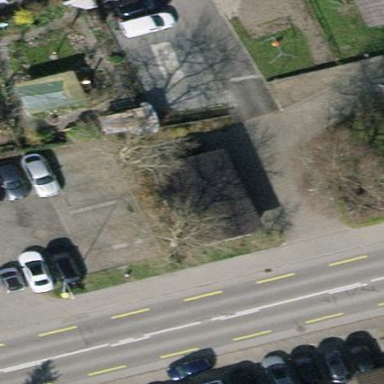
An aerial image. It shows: Garage.